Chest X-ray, PA view. Patient: 51 years old, sex F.
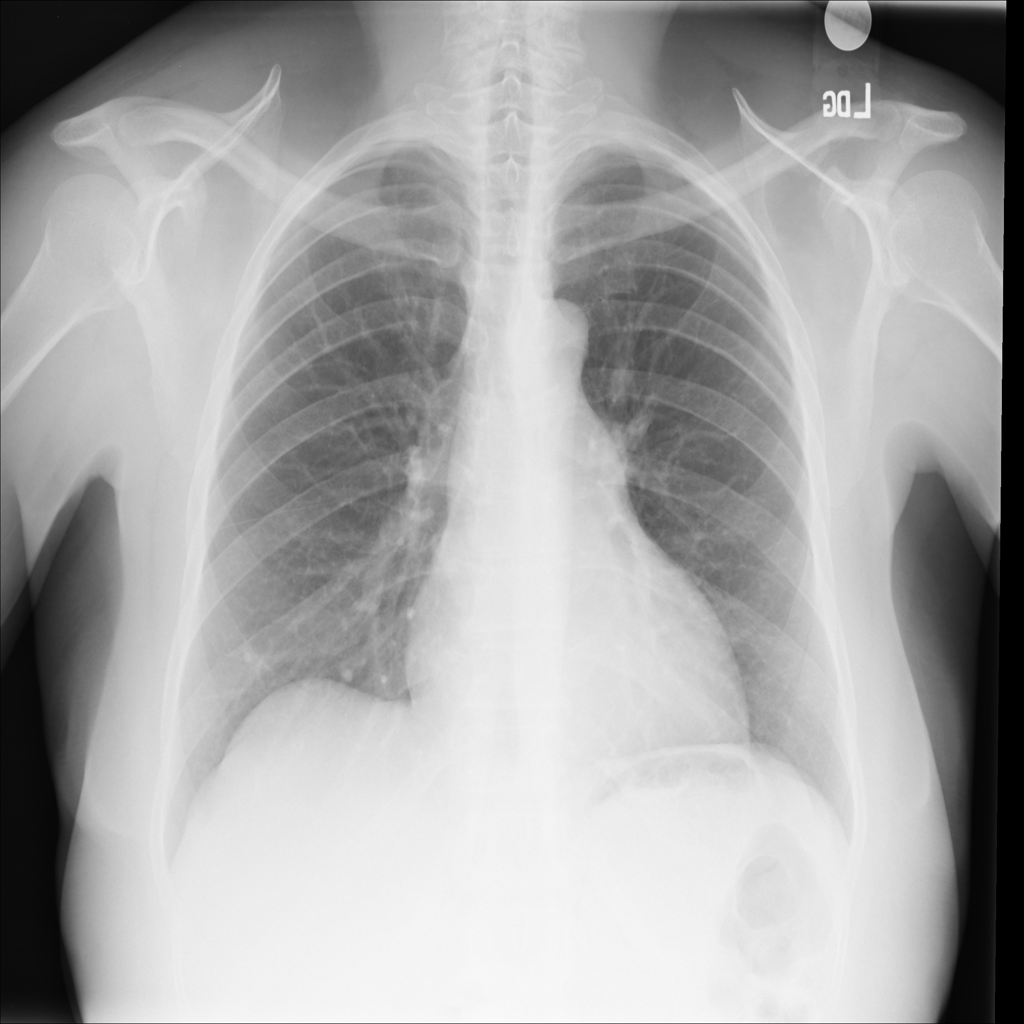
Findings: No Finding